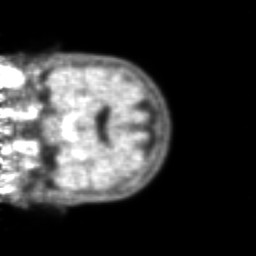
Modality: PET
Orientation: coronal
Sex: female
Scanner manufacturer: ge